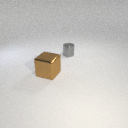
small gray metal cylinder to the right of large brown metal cube